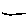
Label: line